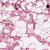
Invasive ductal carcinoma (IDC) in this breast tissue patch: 0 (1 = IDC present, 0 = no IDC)